Question: I am trying to get the image at center of the imageviews named , and . But all I am getting is this:-

As you can see between the and the image is little bit upwards shifted. The image is a 5x5 pixel 'dot'.
'''
<?xml version="1.0" encoding="utf-8"?>
<LinearLayout xmlns:android="http://schemas.android.com/apk/res/android"
android:layout_width="match_parent"
android:layout_height="match_parent"
android:orientation="vertical"
android:background="#d3d3d3"
android:padding="10dp" >
<LinearLayout
android:layout_width="match_parent"
android:layout_height="match_parent"
android:orientation="vertical"
android:background="@drawable/rounded">
<TextView
android:id="@+id/list_title"
android:layout_width="match_parent"
android:layout_height="wrap_content"
android:textAppearance="?android:attr/textAppearanceLarge"
android:textColor="#ffffff"
android:padding="2dp"/>
<LinearLayout
android:id="@+id/ll"
android:layout_width="match_parent"
android:layout_height="wrap_content"
android:orientation="horizontal"
android:padding="2dp">
<TextView
android:id="@+id/list_author"
android:layout_width="wrap_content"
android:layout_height="wrap_content"
android:textAppearance="?android:attr/textAppearanceSmall"
android:textColor="#ffffff"
android:padding="2dp" />
<ImageView
android:id="@+id/divider1"
android:layout_width="wrap_content"
android:layout_height="wrap_content"
android:src="@drawable/divider"
android:scaleType="centerInside"
android:padding="2dp"/>
<TextView
android:id="@+id/list_domain"
android:layout_width="wrap_content"
android:layout_height="wrap_content"
android:textAppearance="?android:attr/textAppearanceSmall"
android:textColor="#ffffff"
android:padding="2dp" />
<ImageView
android:id="@+id/divider2"
android:layout_width="wrap_content"
android:layout_height="wrap_content"
android:src="@drawable/divider"
android:scaleType="centerInside"
android:padding="2dp"/>
<TextView
android:id="@+id/list_time"
android:layout_width="wrap_content"
android:layout_height="wrap_content"
android:textAppearance="?android:attr/textAppearanceSmall"
android:textColor="#ffffff"
android:padding="2dp"/>
</LinearLayout>
<ImageView
android:id="@+id/list_image"
android:layout_width="wrap_content"
android:layout_height="wrap_content"
/>
<LinearLayout
android:id="@+id/ll2"
android:layout_width="match_parent"
android:layout_height="wrap_content"
android:orientation="horizontal"
android:padding="2dp" >
<TextView
android:id="@+id/list_score"
android:layout_width="wrap_content"
android:layout_height="wrap_content"
android:textAppearance="?android:attr/textAppearanceSmall"
android:textColor="#ffffff"
android:padding="2dp" />
<ImageView
android:id="@+id/divider3"
android:layout_width="wrap_content"
android:layout_height="wrap_content"
android:src="@drawable/divider"
android:scaleType="centerInside"
android:padding="2dp"/>
<TextView
android:id="@+id/list_comments"
android:layout_width="wrap_content"
android:layout_height="wrap_content"
android:textAppearance="?android:attr/textAppearanceSmall"
android:textColor="#ffffff"
android:padding="2dp" />
</LinearLayout>
</LinearLayout>
</LinearLayout>
'''
Any Ideas what is wrong?
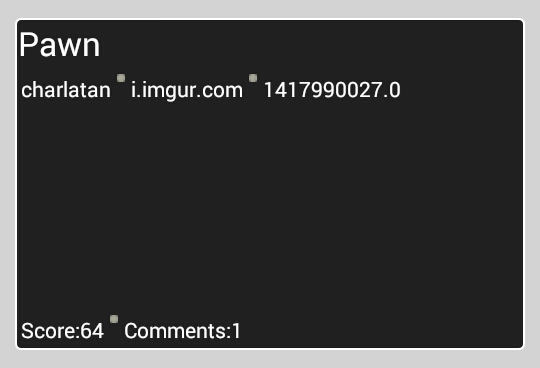
Answer: '''
android:layout_width="wrap_content"
'''
Set the image view height to match the container. and then you centre the image inside:
'''
<ImageView
android:id="@+id/divider3"
android:layout_width="wrap_content"
android:layout_height="match_parent"
android:scaleType="center"
android:src="@drawable/divider"
android:padding="2dp"/>
'''
Set those in your imageView.